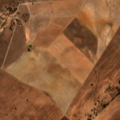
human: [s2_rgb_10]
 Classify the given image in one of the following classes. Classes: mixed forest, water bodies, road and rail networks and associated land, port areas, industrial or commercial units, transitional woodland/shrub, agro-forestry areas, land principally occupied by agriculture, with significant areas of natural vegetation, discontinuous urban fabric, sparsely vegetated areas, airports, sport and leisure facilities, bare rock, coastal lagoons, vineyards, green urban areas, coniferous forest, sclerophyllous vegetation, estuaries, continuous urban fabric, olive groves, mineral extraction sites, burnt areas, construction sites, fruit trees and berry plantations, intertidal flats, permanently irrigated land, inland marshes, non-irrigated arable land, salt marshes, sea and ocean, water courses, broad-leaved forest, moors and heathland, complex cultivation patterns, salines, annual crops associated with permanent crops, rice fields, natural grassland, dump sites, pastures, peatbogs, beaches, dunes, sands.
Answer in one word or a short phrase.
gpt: non-irrigated arable land, agro-forestry areas, transitional woodland/shrub